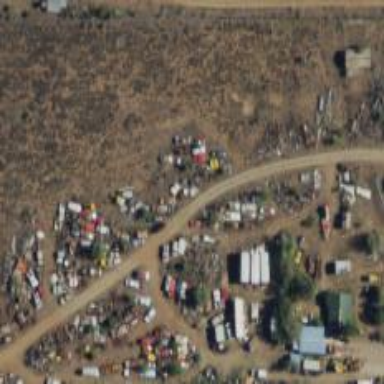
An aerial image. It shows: Scrap yard situated in industrial area.